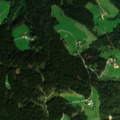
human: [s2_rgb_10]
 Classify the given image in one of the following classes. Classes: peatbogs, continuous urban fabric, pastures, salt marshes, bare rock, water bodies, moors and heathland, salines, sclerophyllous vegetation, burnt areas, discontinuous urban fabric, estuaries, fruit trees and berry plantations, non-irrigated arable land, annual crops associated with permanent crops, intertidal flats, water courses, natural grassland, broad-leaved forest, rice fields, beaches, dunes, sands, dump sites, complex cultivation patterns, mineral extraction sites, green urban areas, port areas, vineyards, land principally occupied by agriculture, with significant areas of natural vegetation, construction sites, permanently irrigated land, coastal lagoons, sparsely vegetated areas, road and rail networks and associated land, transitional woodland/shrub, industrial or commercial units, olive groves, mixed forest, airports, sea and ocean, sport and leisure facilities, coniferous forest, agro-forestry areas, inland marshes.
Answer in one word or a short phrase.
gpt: pastures, land principally occupied by agriculture, with significant areas of natural vegetation, coniferous forest, mixed forest